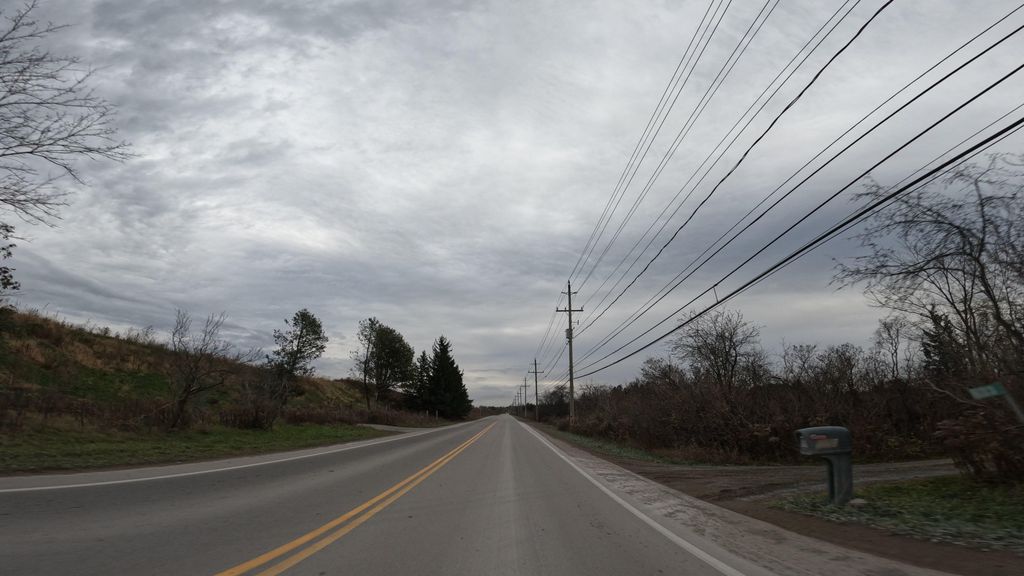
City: hamilton